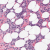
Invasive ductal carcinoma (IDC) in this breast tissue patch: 0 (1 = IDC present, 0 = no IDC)